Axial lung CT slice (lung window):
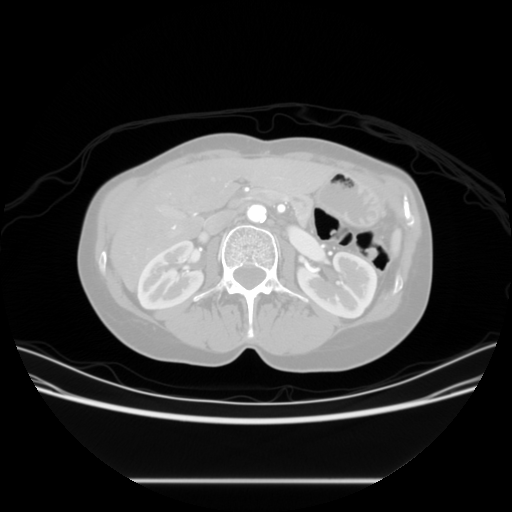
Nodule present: no